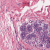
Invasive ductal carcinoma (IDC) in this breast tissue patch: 0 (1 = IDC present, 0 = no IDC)